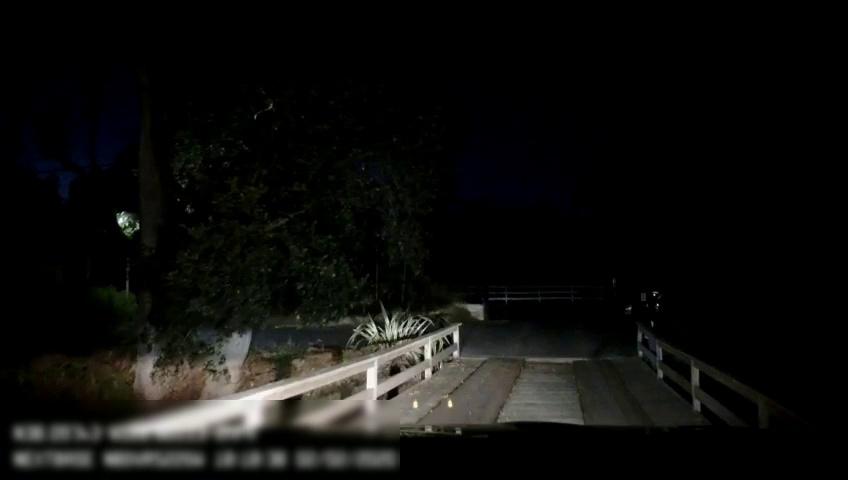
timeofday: Night
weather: Other
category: Drivable Space
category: Drivable Space